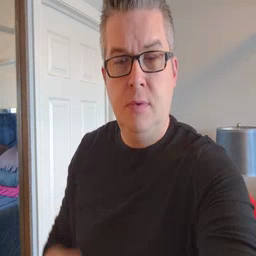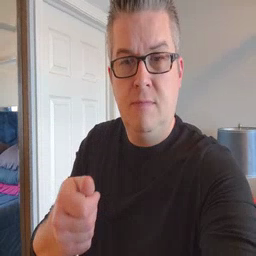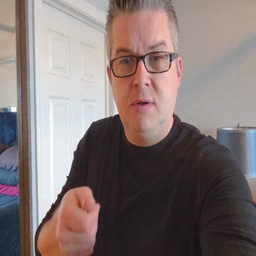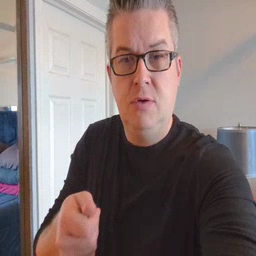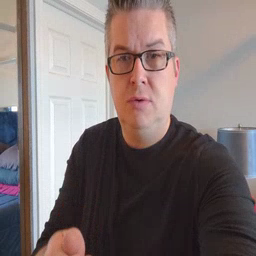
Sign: vacuum